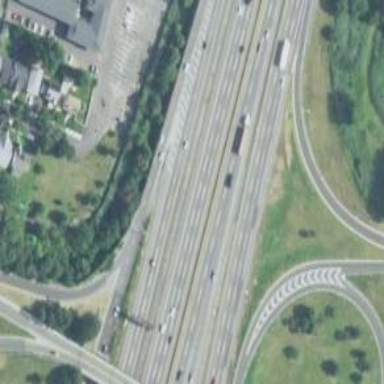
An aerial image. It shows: Motorway junction.